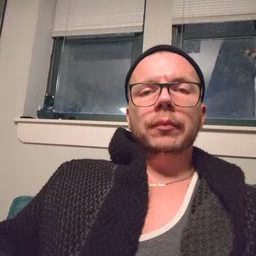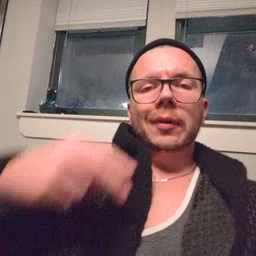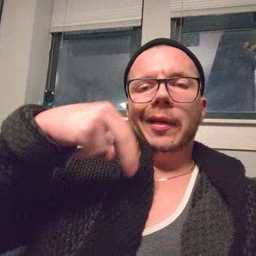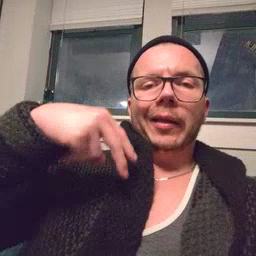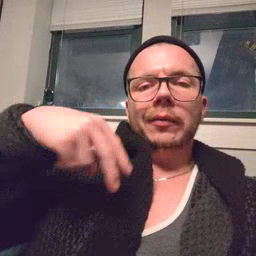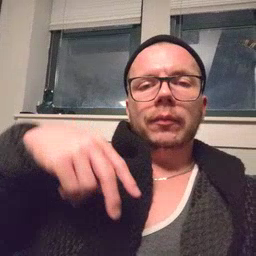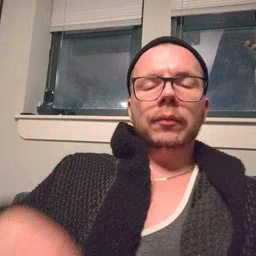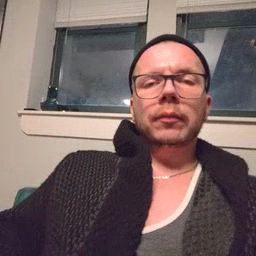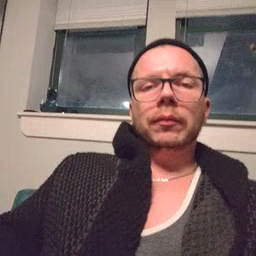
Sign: dance